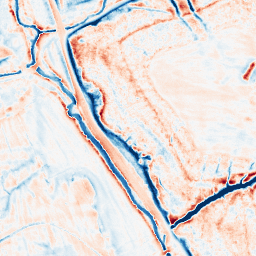
Category: edge_preserving
Decomposition family: anisotropic_diffusion
Decomposition parameters: iterations: 50
kappa: 30
gamma: 0.15
Upsampling method: quartic
Upsampling parameters: scale: 2
Upsampling scale: 2